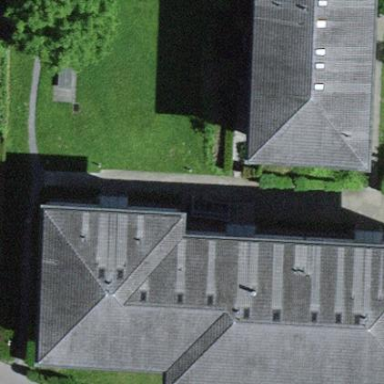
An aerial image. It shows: Gabled roof adorns the apartments building.